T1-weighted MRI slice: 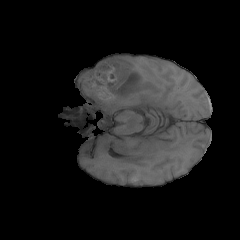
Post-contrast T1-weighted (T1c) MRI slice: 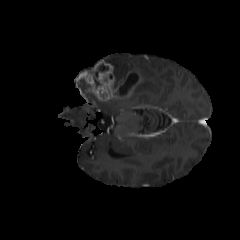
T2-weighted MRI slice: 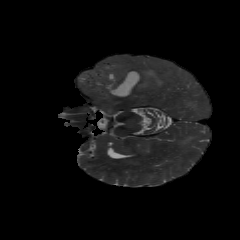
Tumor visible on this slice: yes